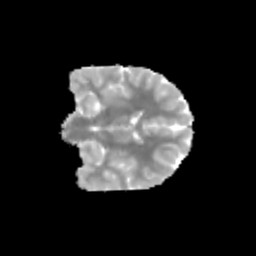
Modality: MD
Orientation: coronal
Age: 11
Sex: female
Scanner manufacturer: siemens
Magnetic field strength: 3 T
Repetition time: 3.8 s
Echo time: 0.07 s